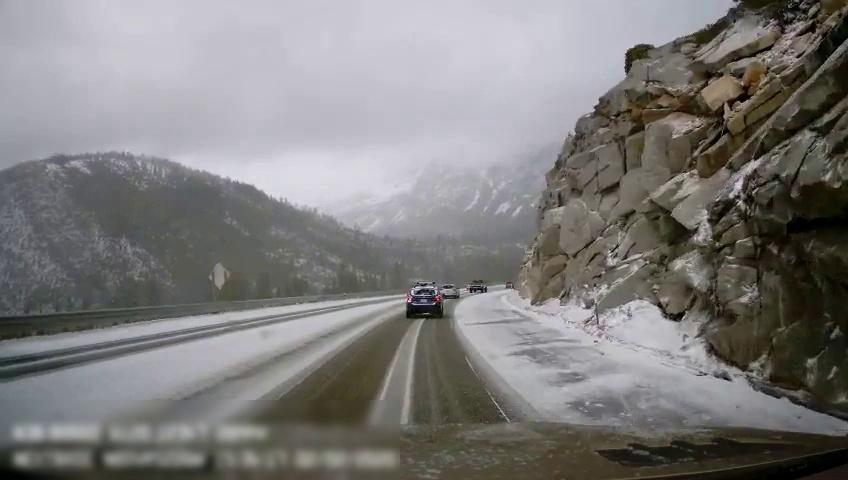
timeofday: Day
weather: Snowy
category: Drivable Space
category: Vehicles | Car
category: Vehicles | Truck
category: Vehicles | Car
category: Lanes | Current Lane
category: Traffic | Signs